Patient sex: M
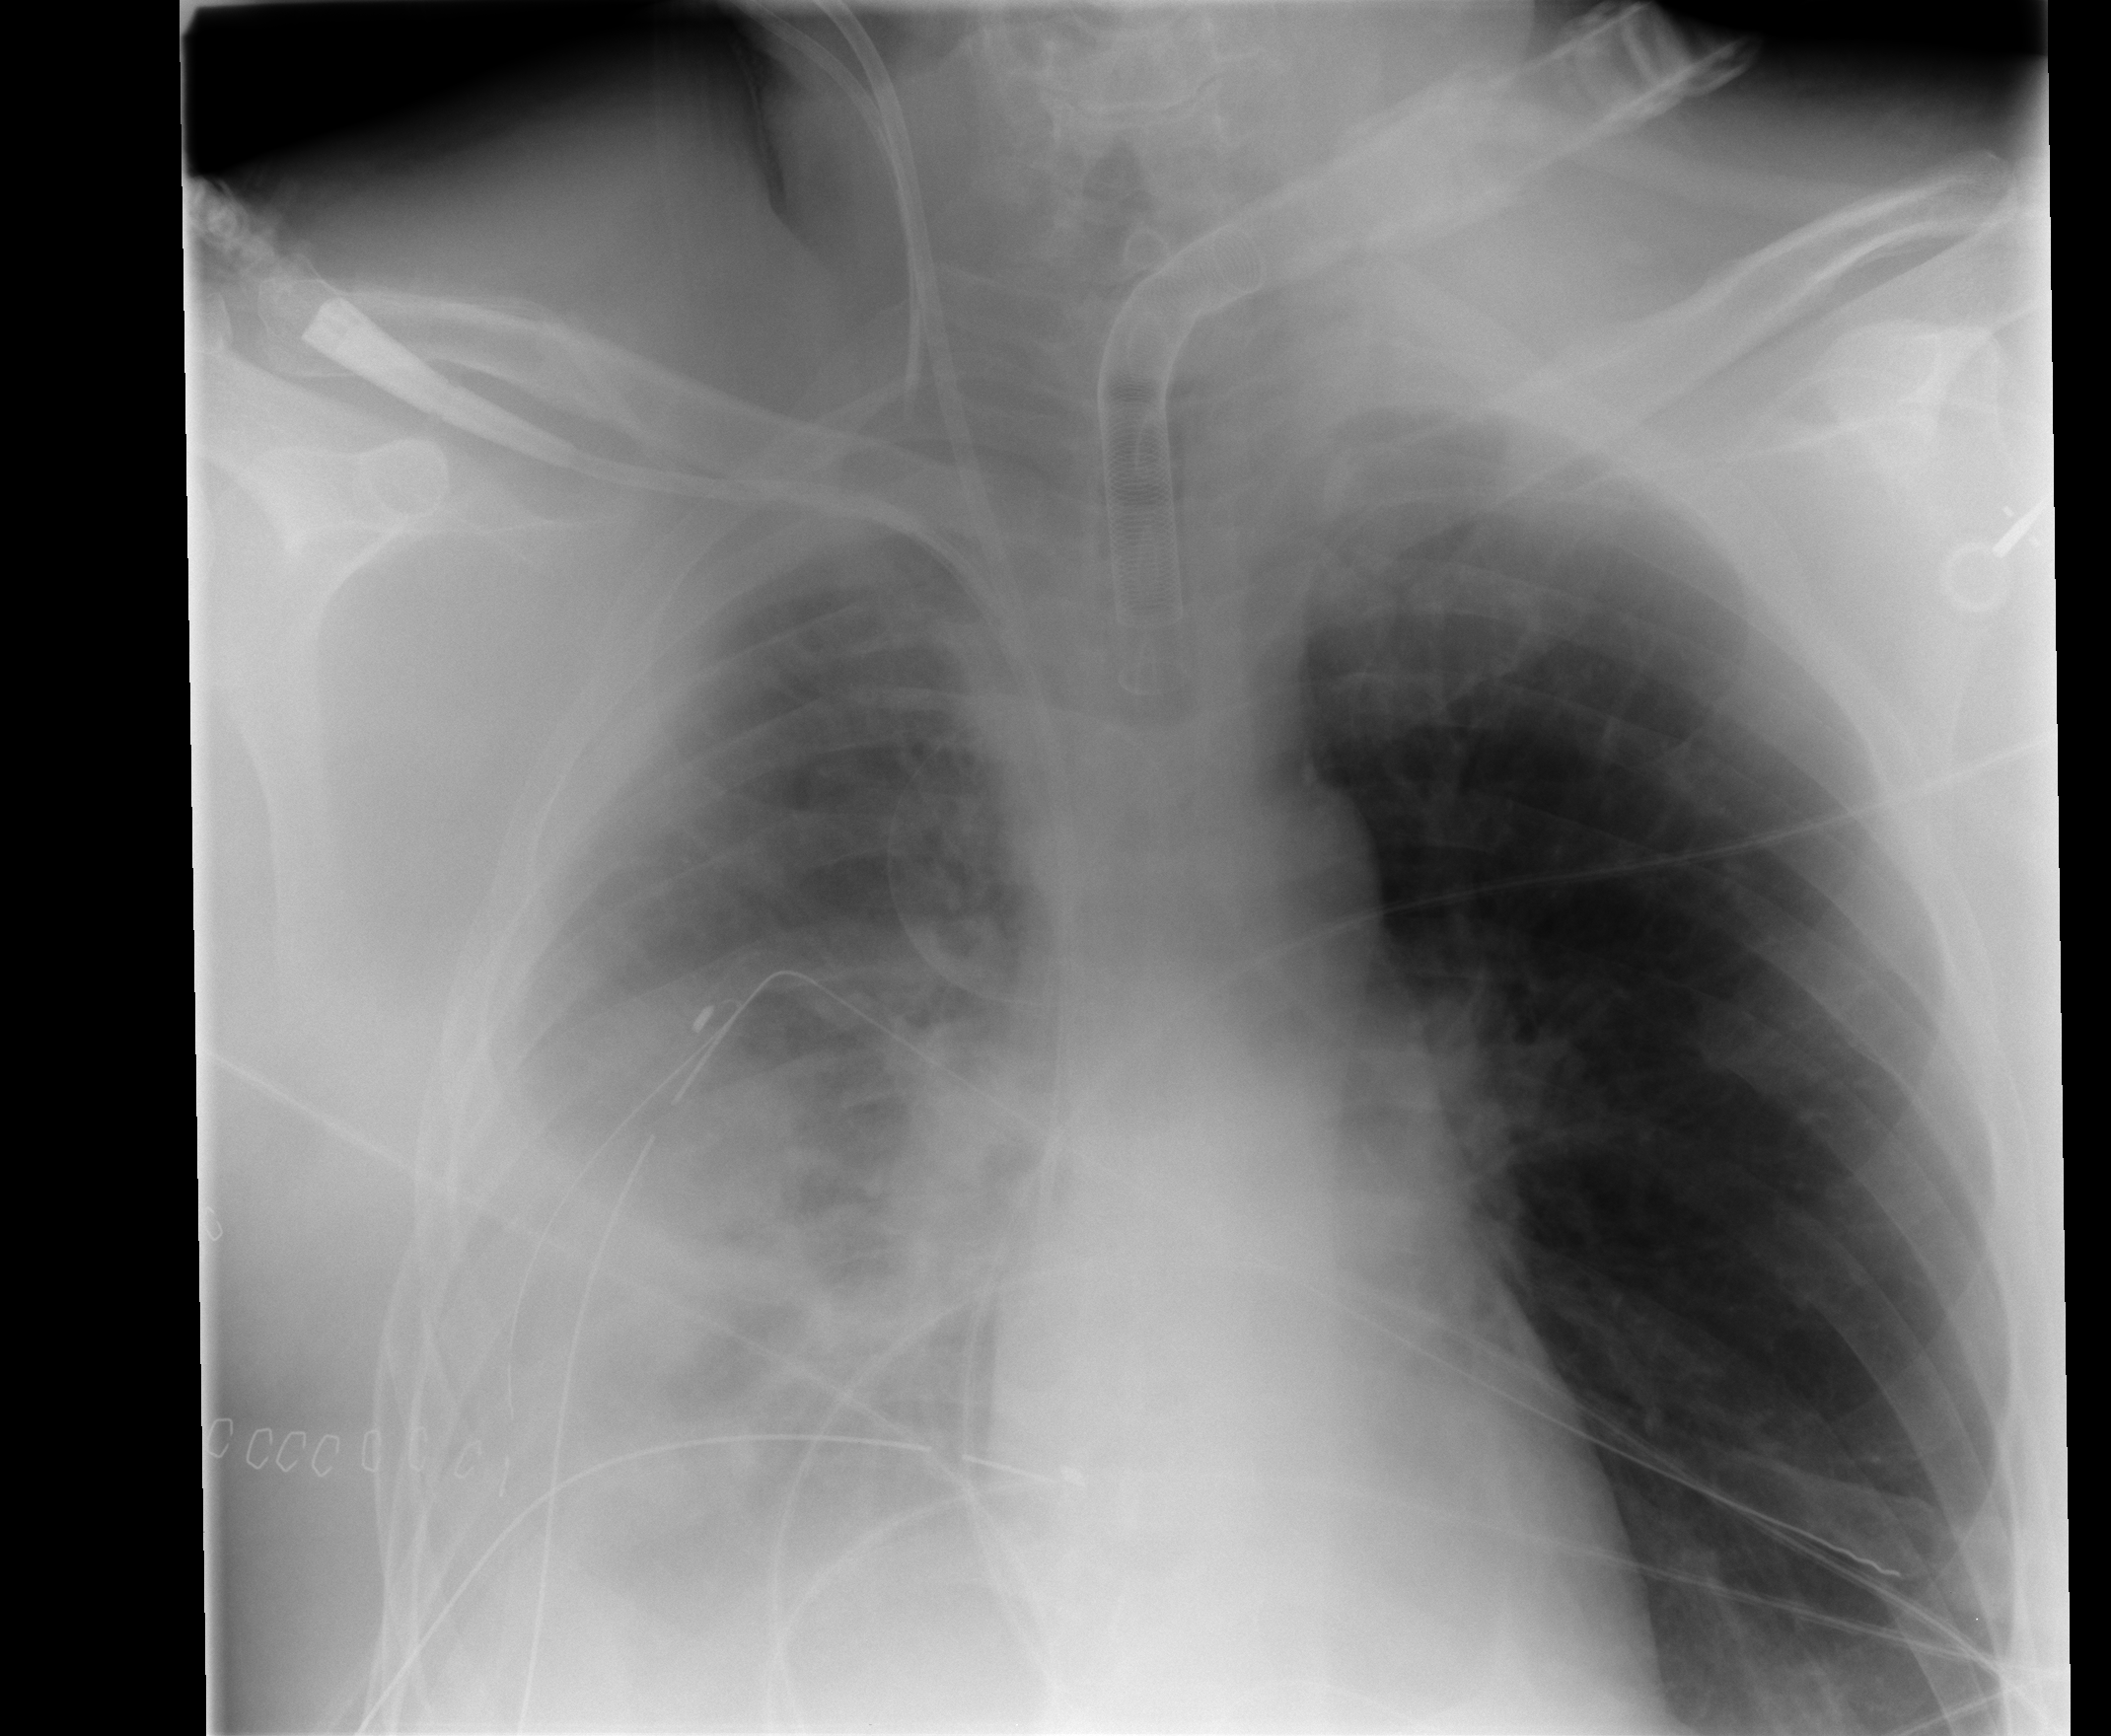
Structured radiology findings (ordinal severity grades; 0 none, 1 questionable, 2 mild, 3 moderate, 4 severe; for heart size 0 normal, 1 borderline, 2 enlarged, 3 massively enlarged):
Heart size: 0
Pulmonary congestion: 0
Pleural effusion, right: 3
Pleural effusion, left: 0
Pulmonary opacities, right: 3
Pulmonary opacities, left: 0
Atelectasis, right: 3
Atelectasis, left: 0